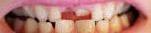
Condition: hypodontia